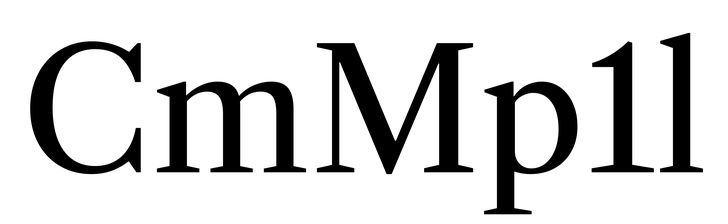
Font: LibreCaslonText_Regular